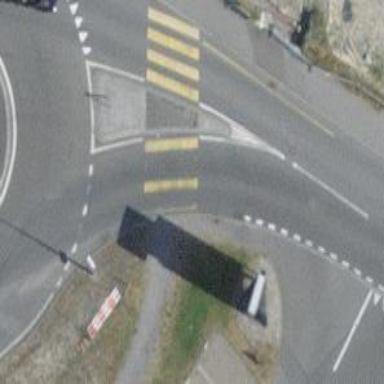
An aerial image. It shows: Kerb barrier.